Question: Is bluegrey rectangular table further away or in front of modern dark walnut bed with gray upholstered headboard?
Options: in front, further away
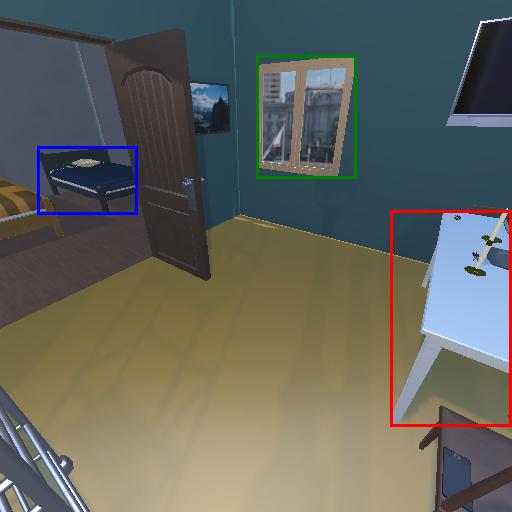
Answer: in front